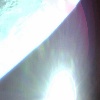
Label: sunburn